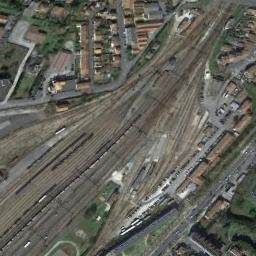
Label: railway_station